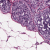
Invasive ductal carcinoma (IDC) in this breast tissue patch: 0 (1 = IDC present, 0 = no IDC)